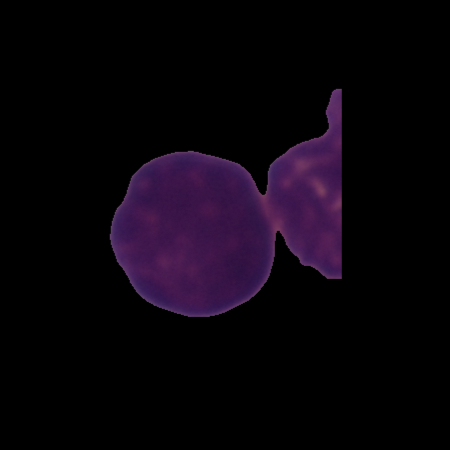
Label: healthy